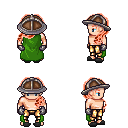
a pixel art fantasy rpg character, male body template, human, light skin, green cape, gold greaves, red princess hairstyle, chain helm, metal gloves, gray slippers, four views (front, back, left, right), 2x2 character sprite sheet, small pixel art, hard edges, no anti-aliasing